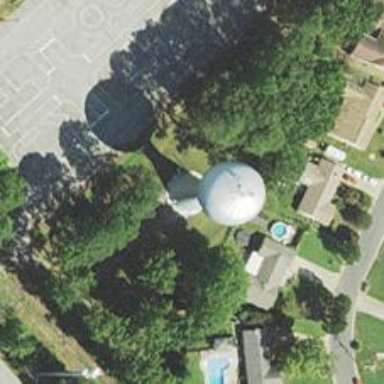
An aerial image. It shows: Water tower that is man-made.